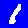
Digit: 1